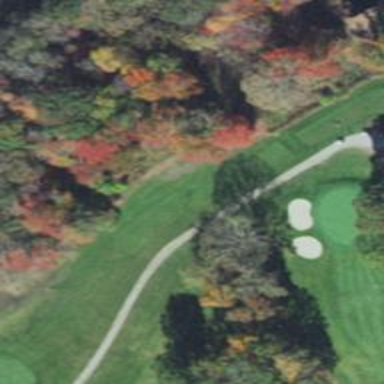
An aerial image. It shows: Well-maintained path intended for golf.